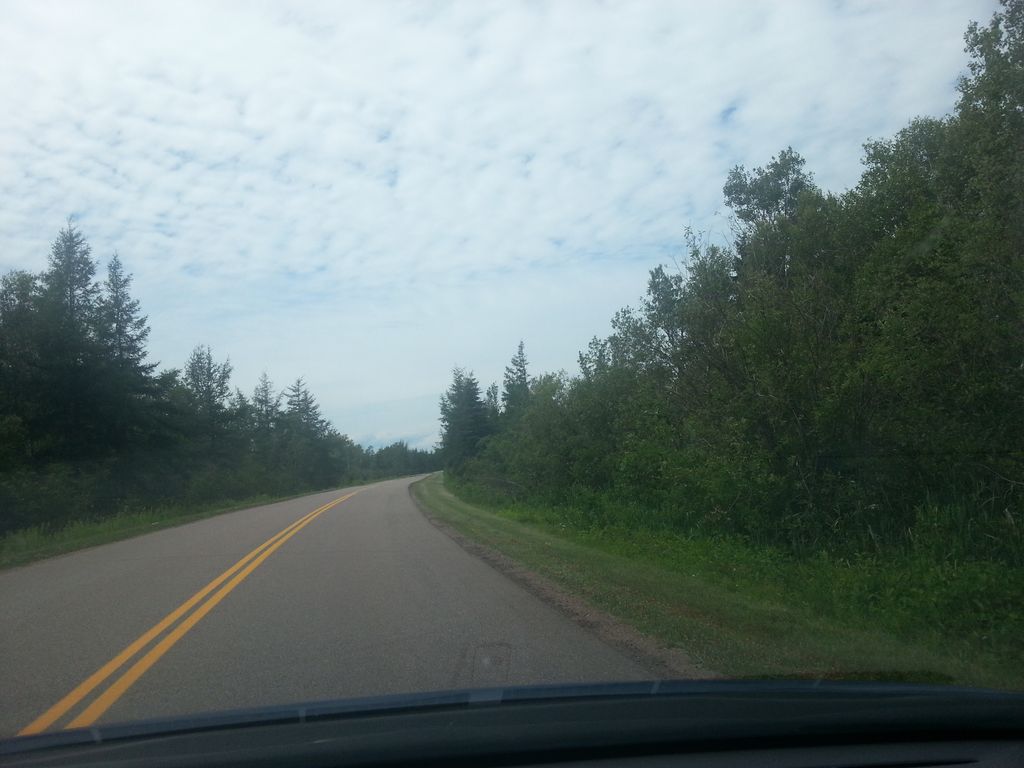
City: charlottetown